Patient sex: M
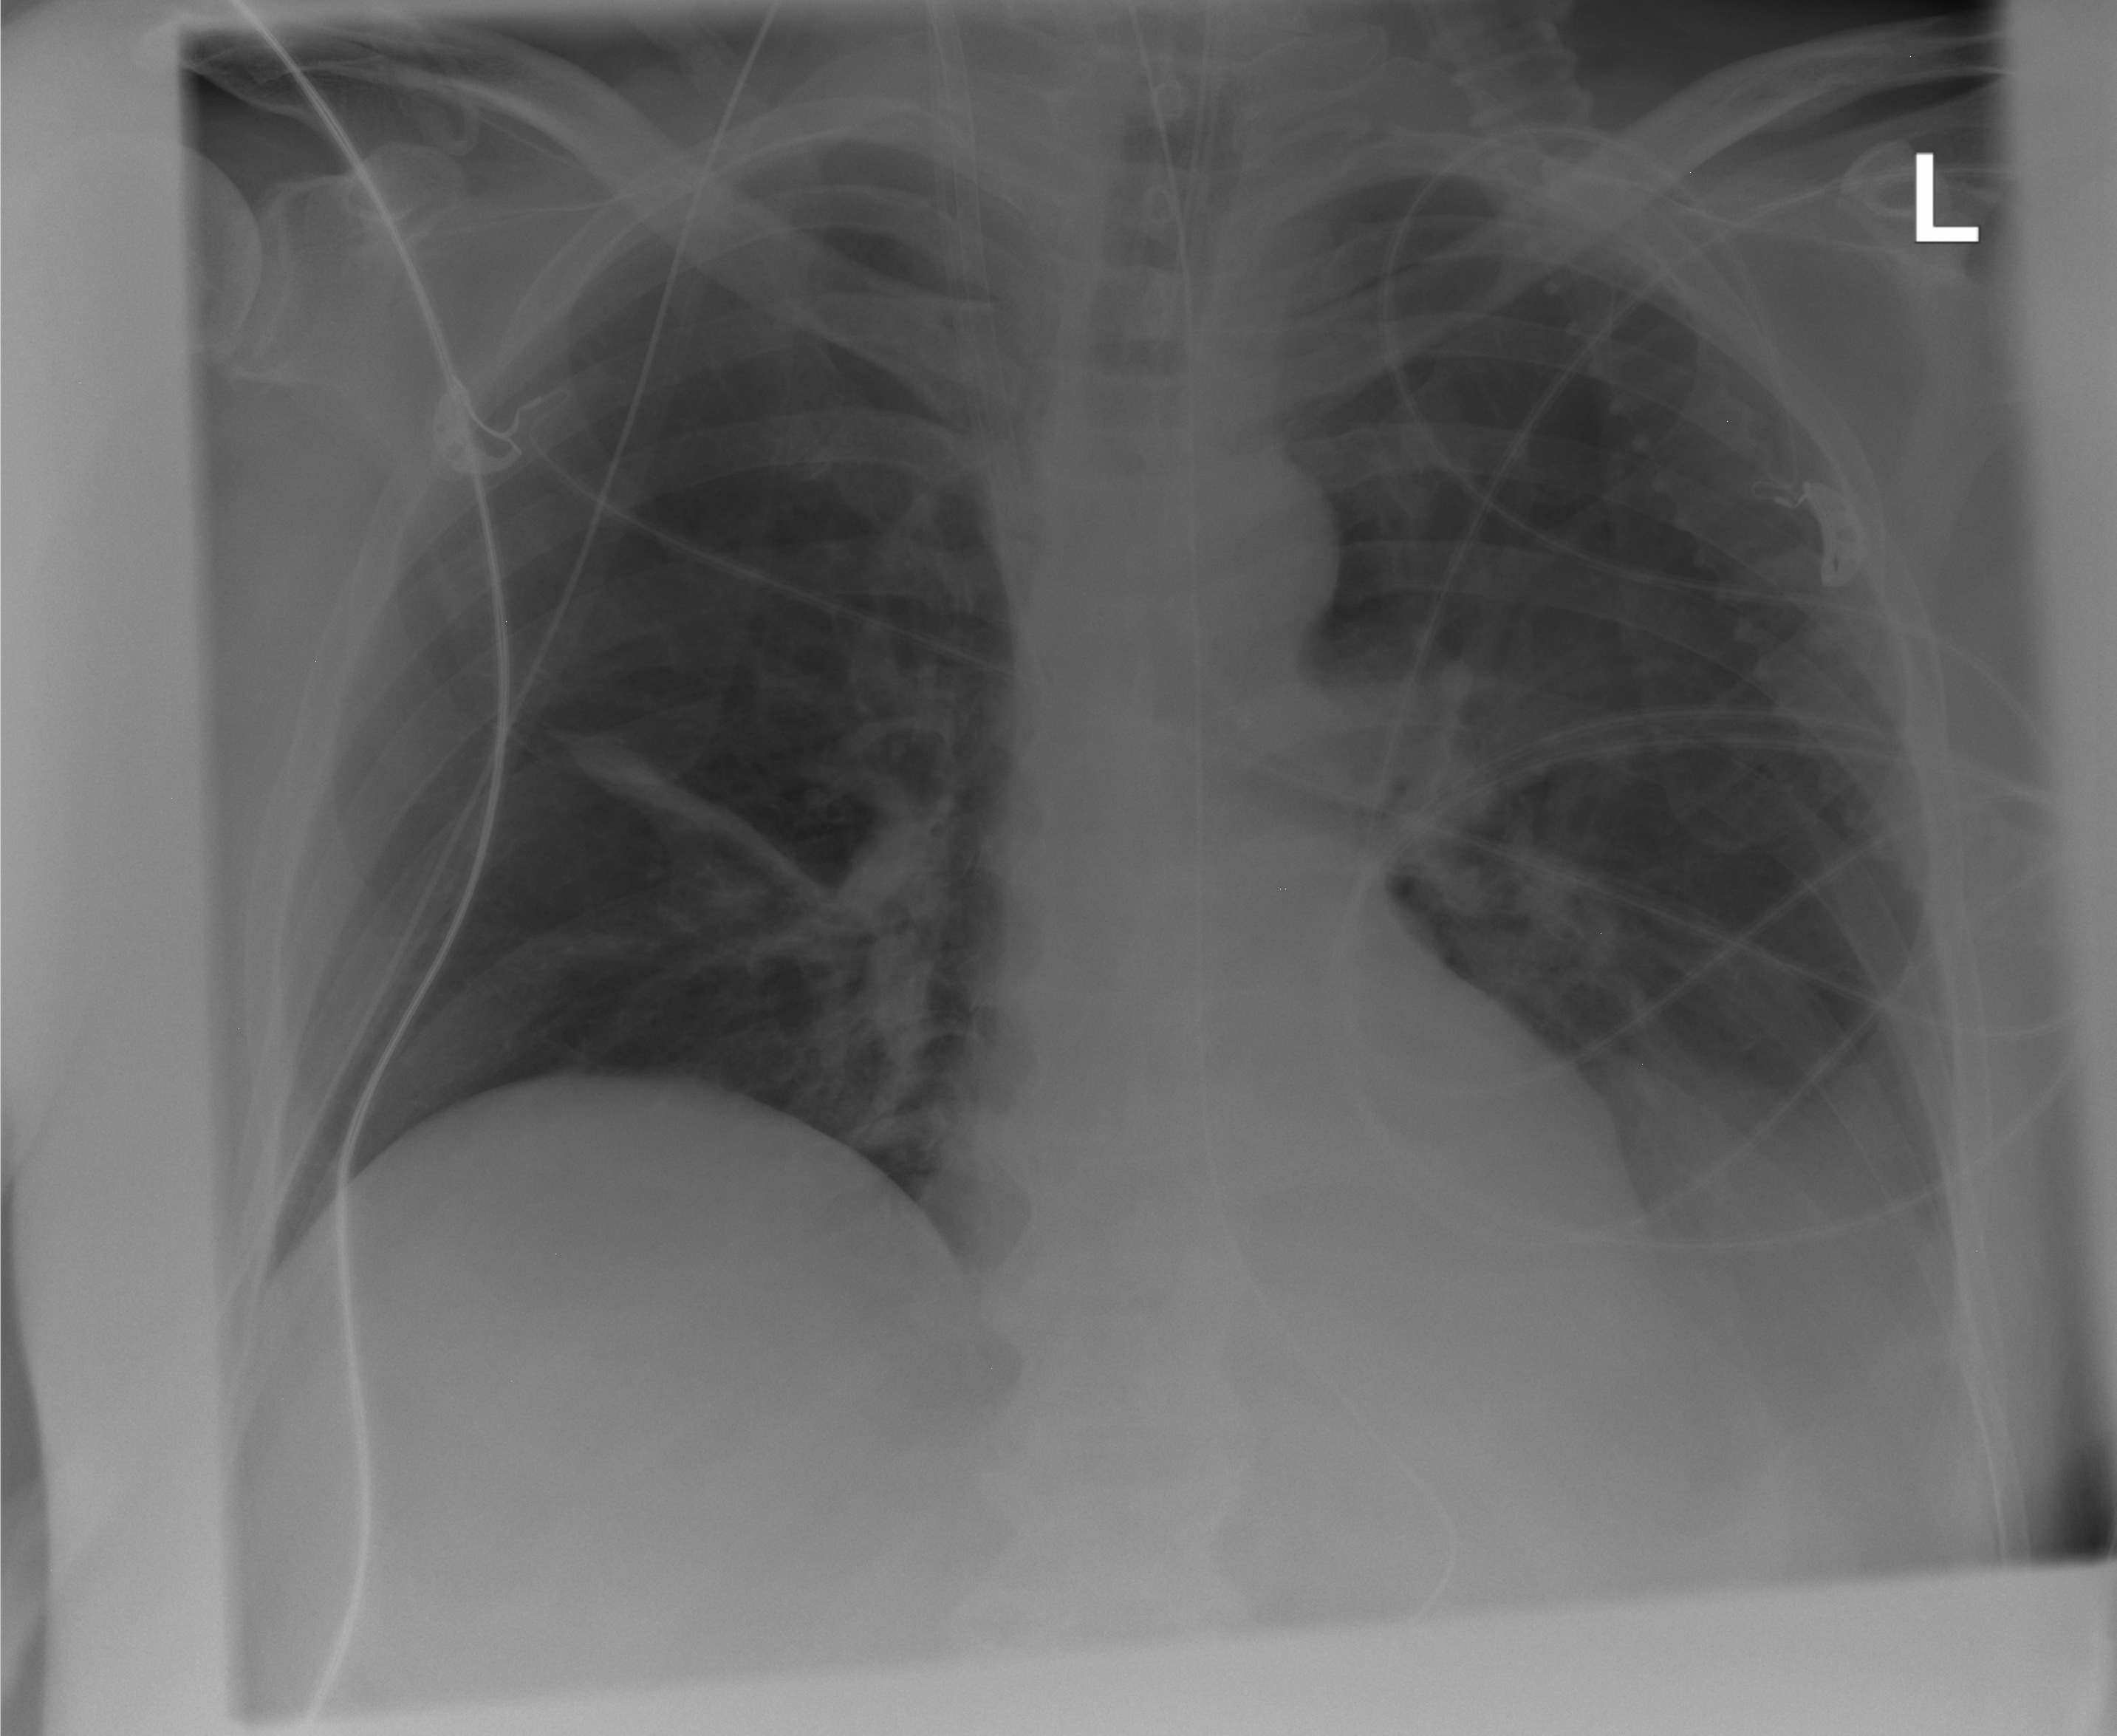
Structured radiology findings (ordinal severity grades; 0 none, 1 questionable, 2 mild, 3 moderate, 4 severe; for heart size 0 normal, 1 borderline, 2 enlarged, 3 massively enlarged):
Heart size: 0
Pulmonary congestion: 0
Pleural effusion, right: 0
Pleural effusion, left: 2
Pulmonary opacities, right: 0
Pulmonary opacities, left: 0
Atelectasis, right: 2
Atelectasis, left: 2